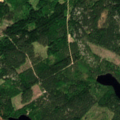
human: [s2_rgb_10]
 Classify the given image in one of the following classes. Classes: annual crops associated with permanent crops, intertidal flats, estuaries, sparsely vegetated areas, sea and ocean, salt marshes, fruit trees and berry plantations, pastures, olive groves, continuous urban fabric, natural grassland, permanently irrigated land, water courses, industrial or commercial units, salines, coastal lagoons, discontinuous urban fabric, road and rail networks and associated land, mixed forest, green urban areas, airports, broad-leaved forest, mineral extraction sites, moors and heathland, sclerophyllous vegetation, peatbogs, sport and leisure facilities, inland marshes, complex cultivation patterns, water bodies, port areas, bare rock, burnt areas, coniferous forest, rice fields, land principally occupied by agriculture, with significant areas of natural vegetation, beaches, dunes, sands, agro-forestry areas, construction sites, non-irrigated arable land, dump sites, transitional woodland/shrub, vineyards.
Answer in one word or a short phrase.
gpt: land principally occupied by agriculture, with significant areas of natural vegetation, coniferous forest, transitional woodland/shrub